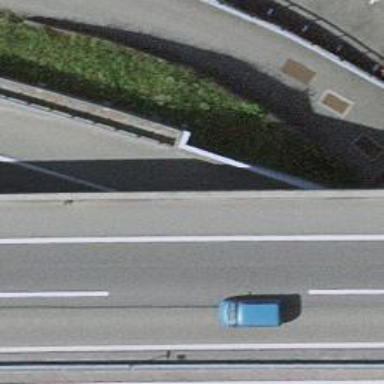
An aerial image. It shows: Asphalt bridge for motorway link.